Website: apple
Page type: cross-sells
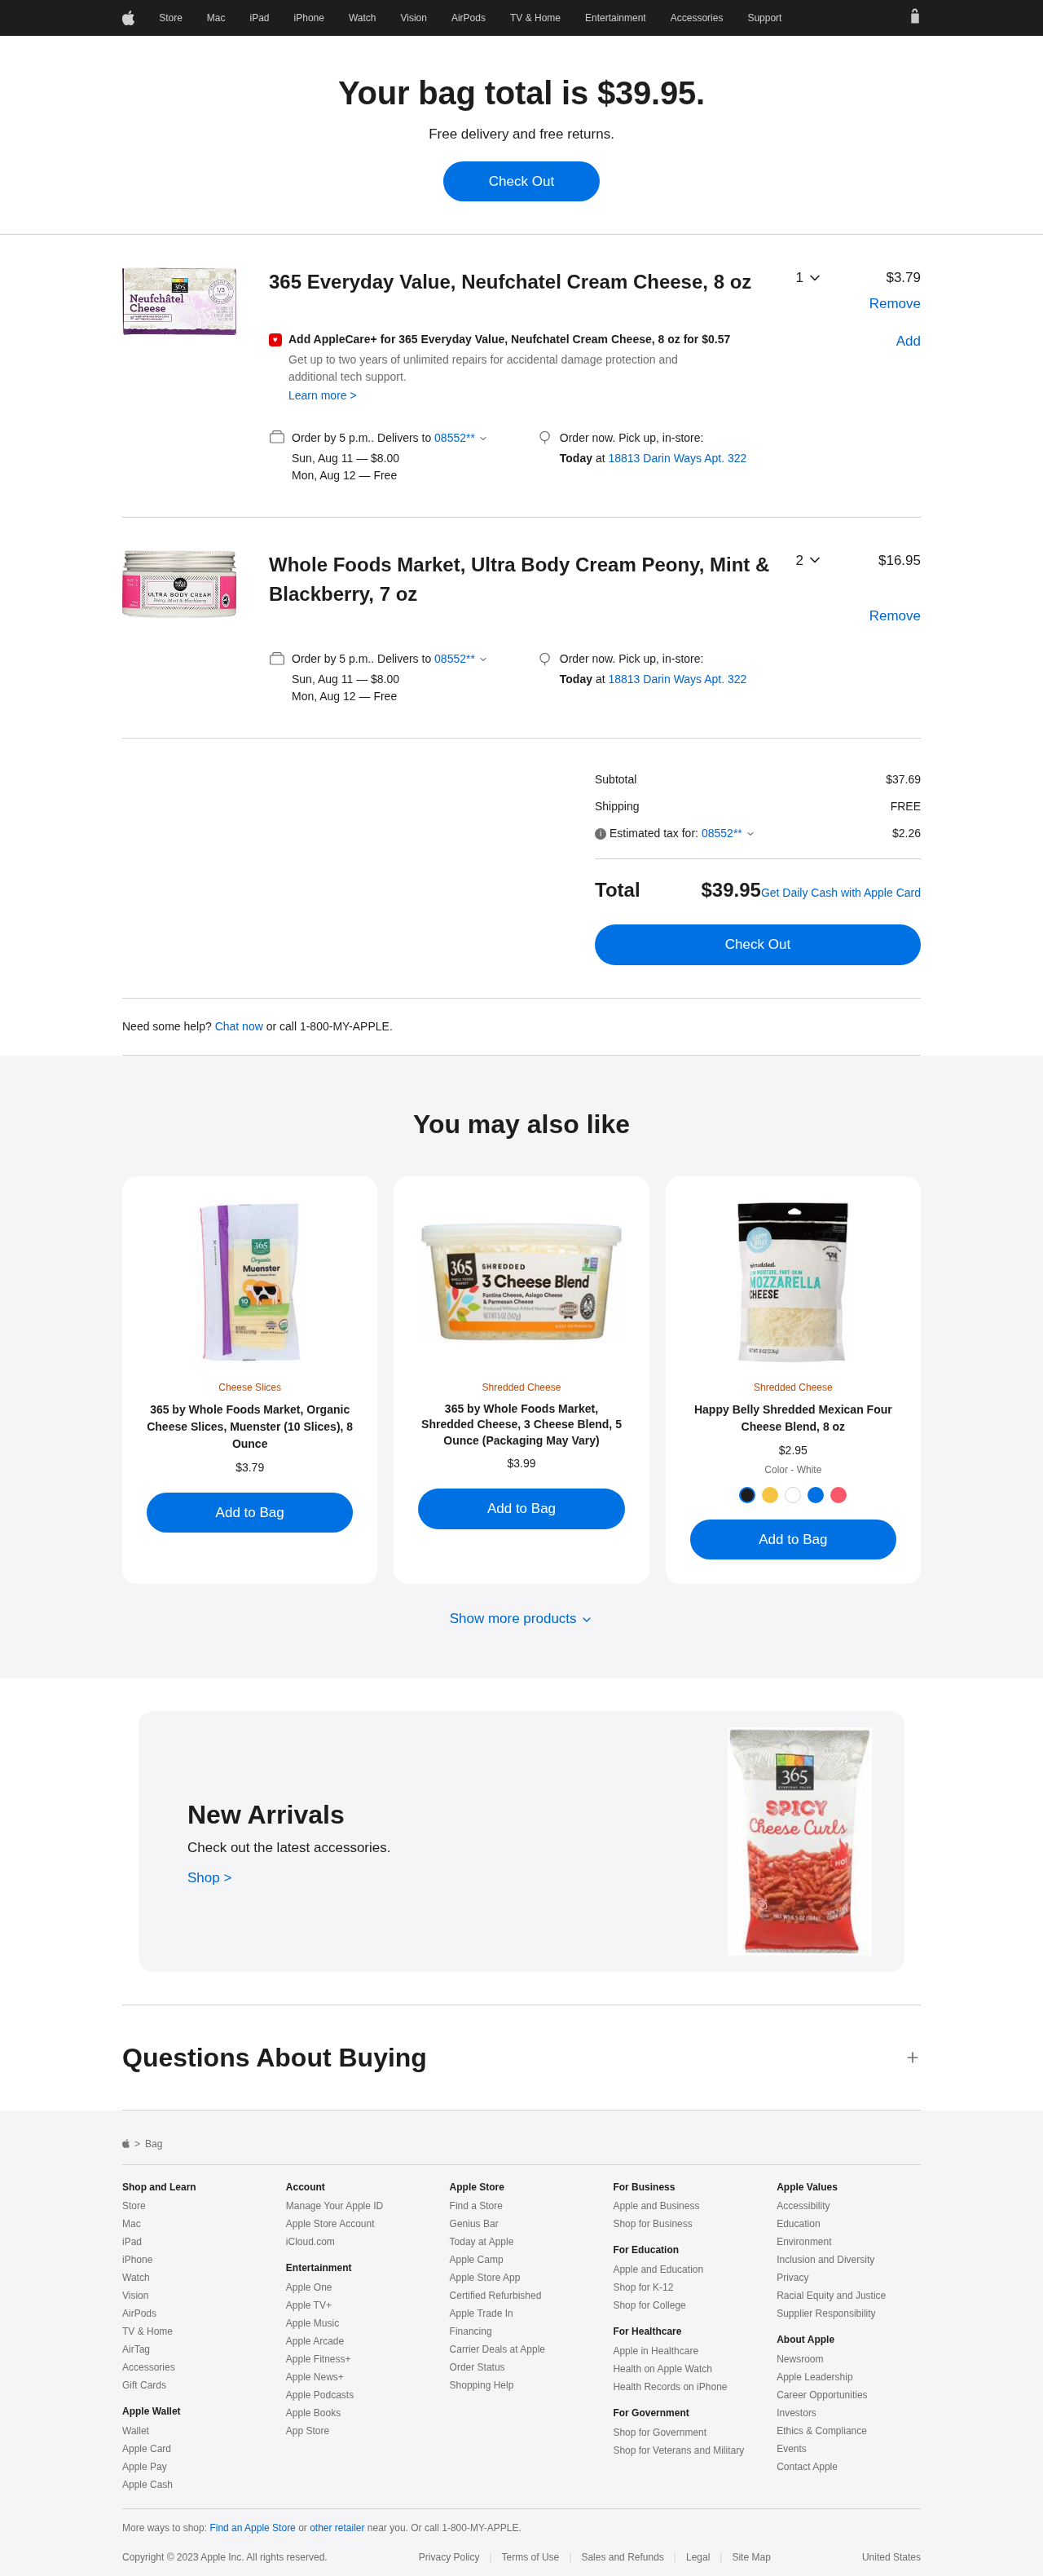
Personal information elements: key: PII_LOCATION1_STREET
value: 18813 Darin Ways Apt. 322
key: PII_POSTCODE
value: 08552
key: PII_POSTCODE2
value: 08552
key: PII_POSTCODE_FULL
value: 08552
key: PII_POSTCODE_NUMERIC
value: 8552
Product elements: key: PRODUCT1_NAME
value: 365 Everyday Value, Neufchatel Cream Cheese, 8 oz
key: PRODUCT1_PRICE
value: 3.79
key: PRODUCT1_QUANTITY
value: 1
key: PRODUCT2_NAME
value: Whole Foods Market, Ultra Body Cream Peony, Mint & Blackberry, 7 oz
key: PRODUCT2_PRICE
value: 16.95
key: PRODUCT2_QUANTITY
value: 2
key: PRODUCT3_ITEM_CATEGORY
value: Cheese Slices
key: PRODUCT3_NAME
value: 365 by Whole Foods Market, Organic Cheese Slices, Muenster (10 Slices), 8 Ounce
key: PRODUCT3_PRICE
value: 3.79
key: PRODUCT4_ITEM_CATEGORY
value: Shredded Cheese
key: PRODUCT4_NAME
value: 365 by Whole Foods Market, Shredded Cheese, 3 Cheese Blend, 5 Ounce (Packaging May Vary)
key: PRODUCT4_PRICE
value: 3.99
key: PRODUCT5_ITEM_CATEGORY
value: Shredded Cheese
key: PRODUCT5_NAME
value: Happy Belly Shredded Mexican Four Cheese Blend, 8 oz
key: PRODUCT5_PRICE
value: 2.95
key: PRODUCT1_NAME2
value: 365 Everyday Value, Neufchatel Cream Cheese, 8 oz
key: PRODUCT1_APPLECARE_PRICE
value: $0.57
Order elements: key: ORDER_TOTAL
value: $39.95
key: ORDER_DELIVERY_DATE
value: Sun, Aug 11
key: ORDER_DELIVERY_DATE2
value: Mon, Aug 12
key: ORDER_DELIVERY_DATE3
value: Sun, Aug 11
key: ORDER_DELIVERY_DATE4
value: Mon, Aug 12
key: ORDER_SUBTOTAL
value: $37.69
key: ORDER_SHIPPING_COST
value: FREE
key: ORDER_TAX
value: $2.26
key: ORDER_TOTAL2
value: $39.95